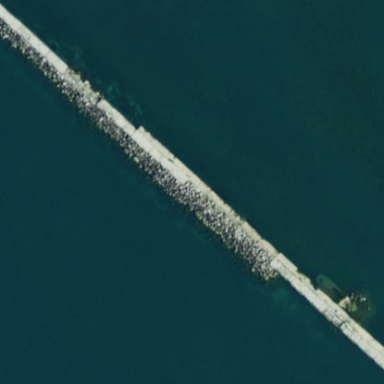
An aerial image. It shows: Breakwater structure.